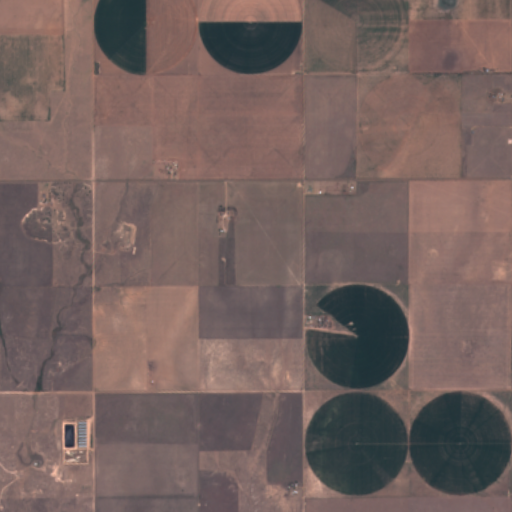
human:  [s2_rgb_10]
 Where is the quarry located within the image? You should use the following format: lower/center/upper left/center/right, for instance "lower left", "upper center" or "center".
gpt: The quarry is located in the center left of the image.
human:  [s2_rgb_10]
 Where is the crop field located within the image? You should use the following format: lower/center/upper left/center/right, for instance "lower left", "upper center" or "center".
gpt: There is no crop field in the image.